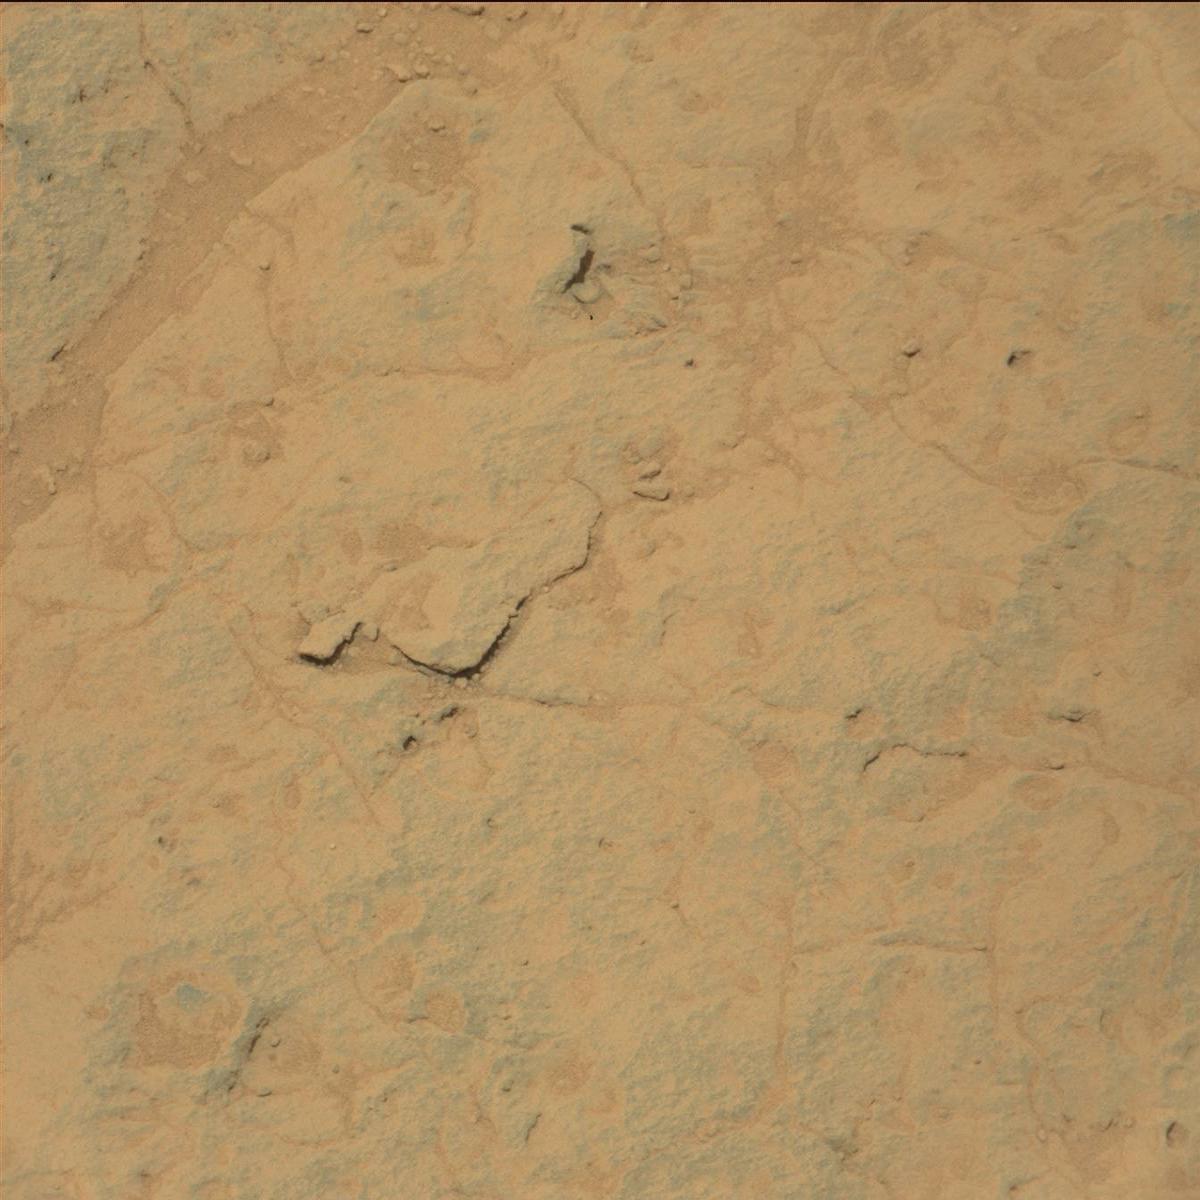
Terrain classes present: Bedrock, Sand / Soil